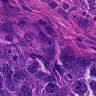
Metastatic tissue present: yes